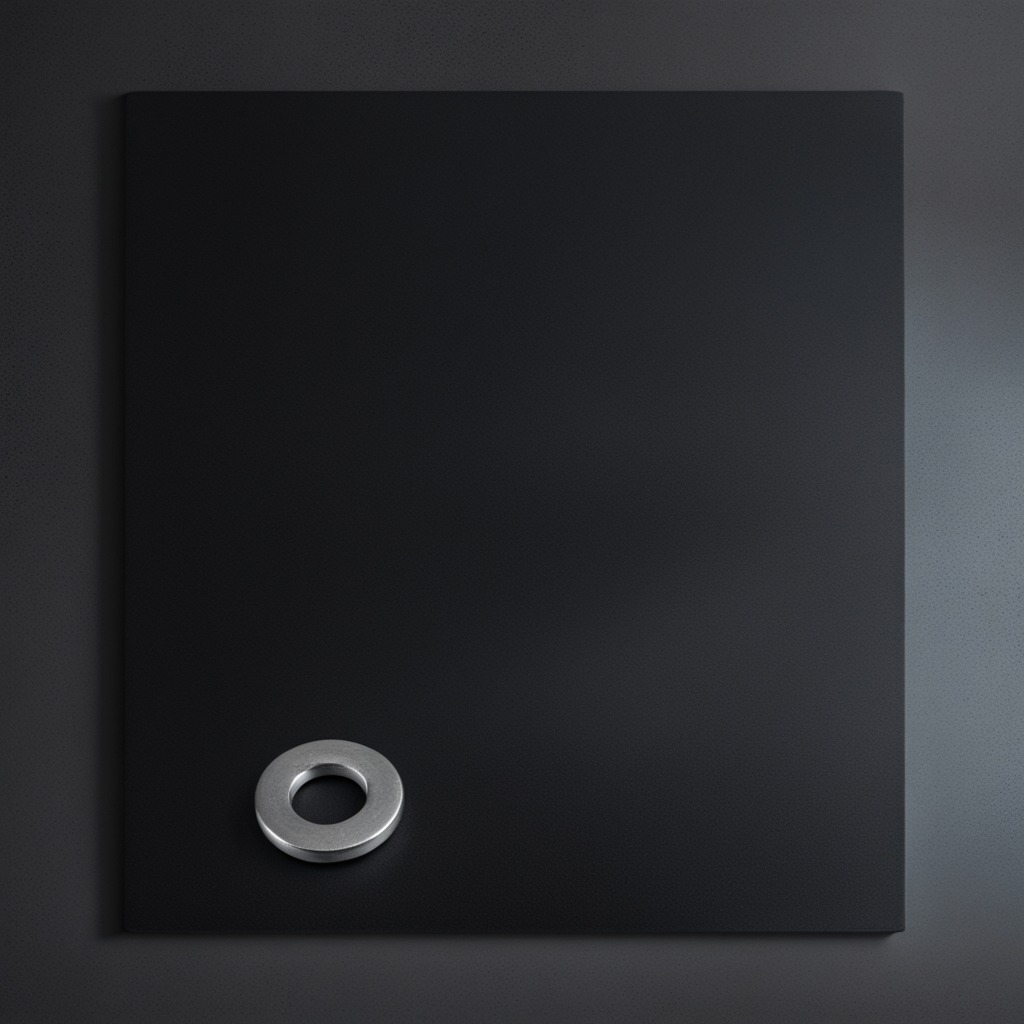
A flat metal washer is lying on the clean granite tabletop covered with a black rubber mat inside a workshop at night dim ambient light soft shadows worn but beneath the mat.